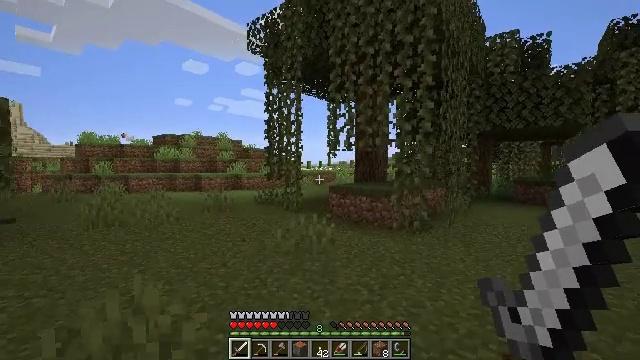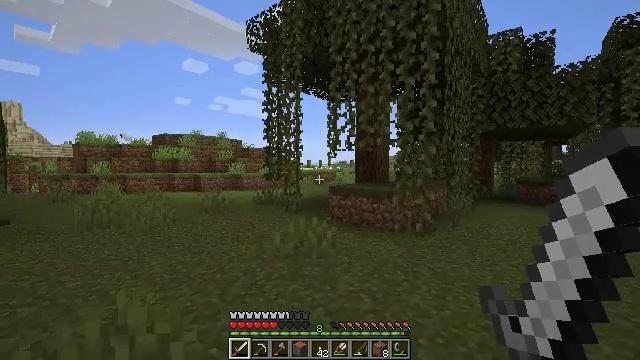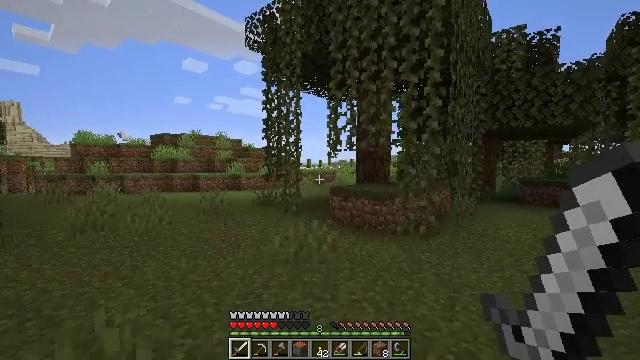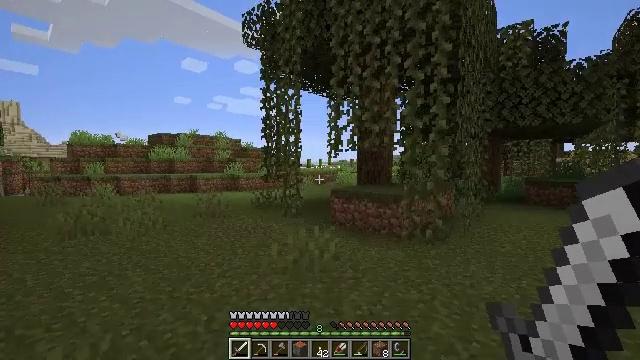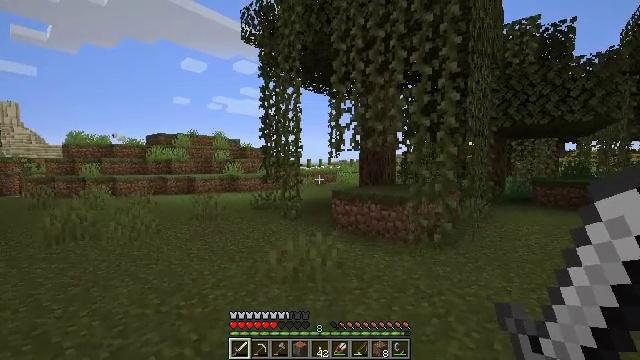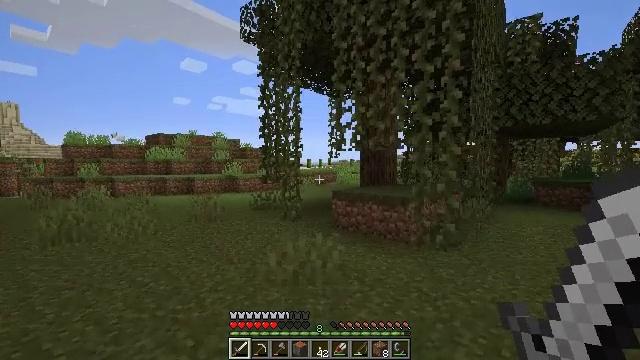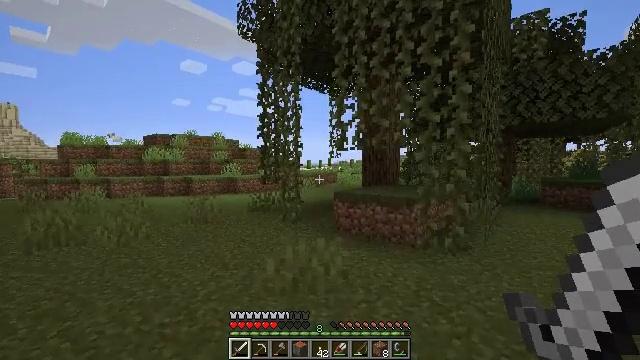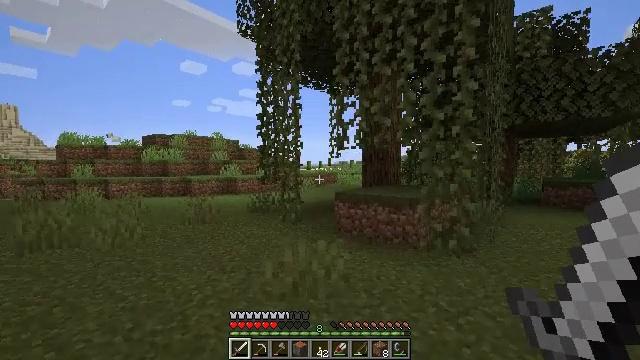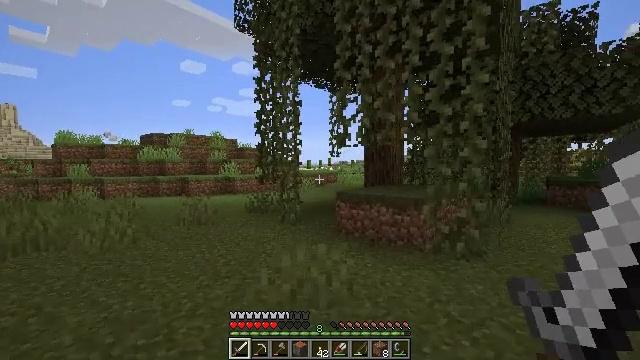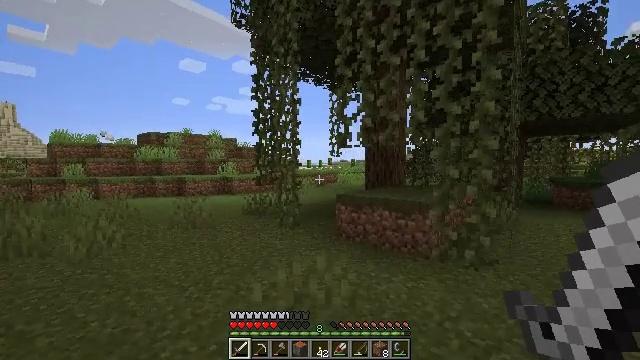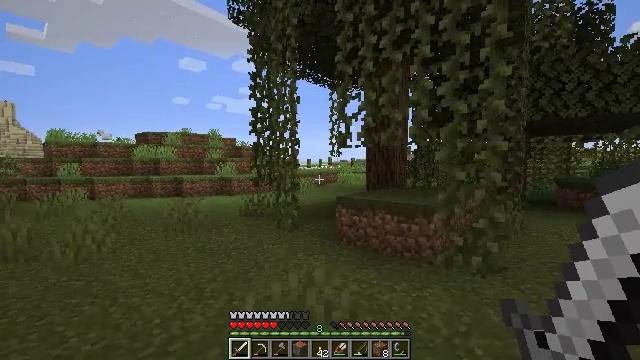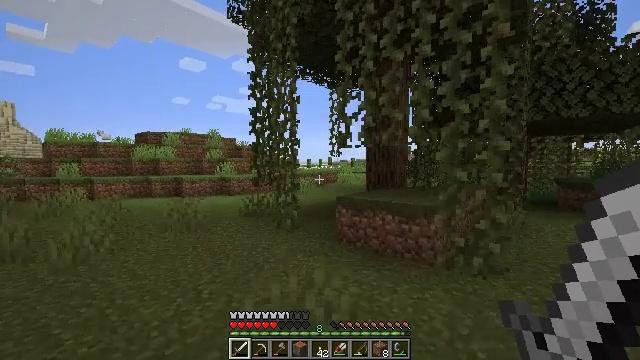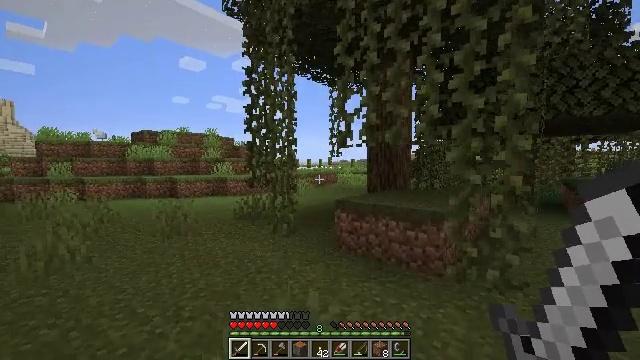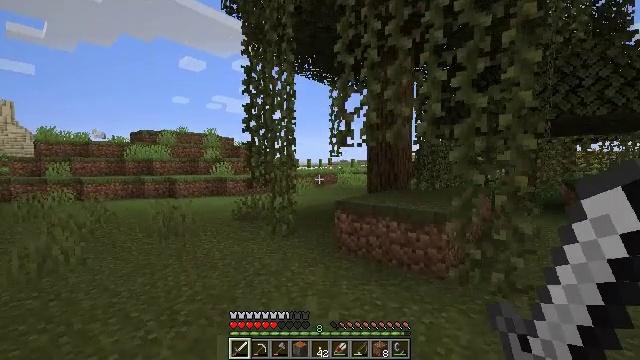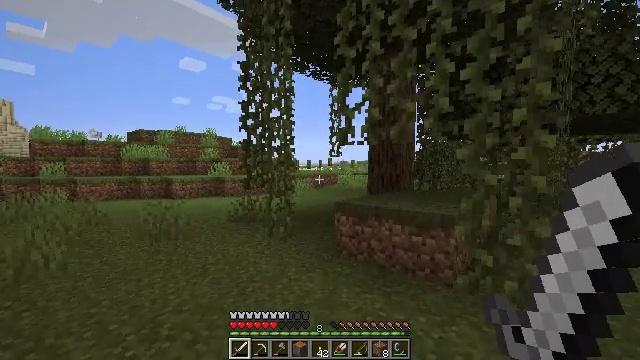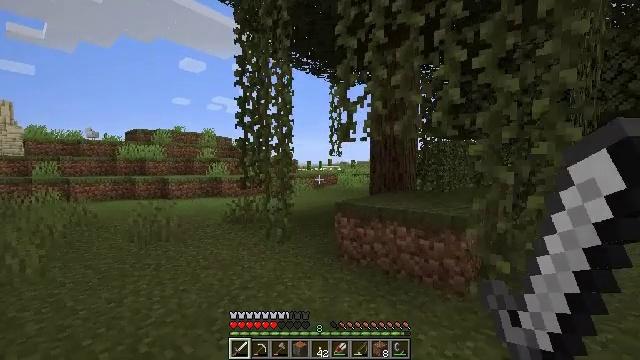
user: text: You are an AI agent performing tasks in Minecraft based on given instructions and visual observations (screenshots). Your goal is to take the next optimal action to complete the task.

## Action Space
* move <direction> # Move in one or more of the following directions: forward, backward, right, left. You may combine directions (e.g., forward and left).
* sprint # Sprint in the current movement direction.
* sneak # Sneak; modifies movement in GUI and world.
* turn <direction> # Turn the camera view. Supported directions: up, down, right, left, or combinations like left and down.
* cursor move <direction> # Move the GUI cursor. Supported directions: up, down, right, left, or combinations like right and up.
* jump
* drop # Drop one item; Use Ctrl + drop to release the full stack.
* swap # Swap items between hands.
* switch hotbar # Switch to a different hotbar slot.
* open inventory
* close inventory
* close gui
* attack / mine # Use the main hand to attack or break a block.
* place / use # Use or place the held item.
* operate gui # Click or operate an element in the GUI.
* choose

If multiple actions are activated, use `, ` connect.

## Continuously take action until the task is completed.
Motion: motion action
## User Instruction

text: Gather oak leaves by attacking.
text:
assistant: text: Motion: move forward
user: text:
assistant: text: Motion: move forward
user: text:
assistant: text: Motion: move forward
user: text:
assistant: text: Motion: move forward
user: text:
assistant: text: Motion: move forward
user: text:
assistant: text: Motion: move forward
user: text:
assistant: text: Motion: move forward
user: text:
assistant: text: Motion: move forward
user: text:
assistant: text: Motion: move forward
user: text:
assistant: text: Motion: move forward
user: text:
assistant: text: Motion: move forward
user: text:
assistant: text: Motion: move forward
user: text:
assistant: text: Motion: move forward
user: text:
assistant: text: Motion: move forward
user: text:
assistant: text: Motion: move forward
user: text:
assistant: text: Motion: move forward
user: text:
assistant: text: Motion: move forward
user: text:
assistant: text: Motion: move forward
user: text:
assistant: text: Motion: move forward
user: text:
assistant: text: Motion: move forward
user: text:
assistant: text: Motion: move forward
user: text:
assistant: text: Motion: move forward
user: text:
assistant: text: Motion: move forward
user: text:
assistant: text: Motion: move forward
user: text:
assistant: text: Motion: move forward
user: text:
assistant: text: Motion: move forward
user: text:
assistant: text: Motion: move forward
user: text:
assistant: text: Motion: move forward
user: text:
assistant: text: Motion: move forward
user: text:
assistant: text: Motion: move forward